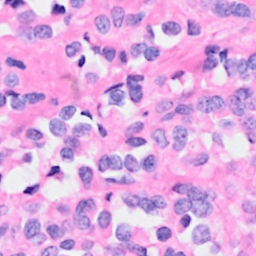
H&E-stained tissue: Breast